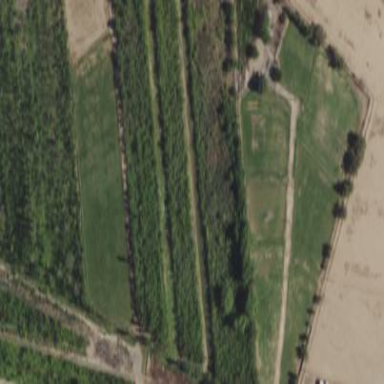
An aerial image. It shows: Orchard.